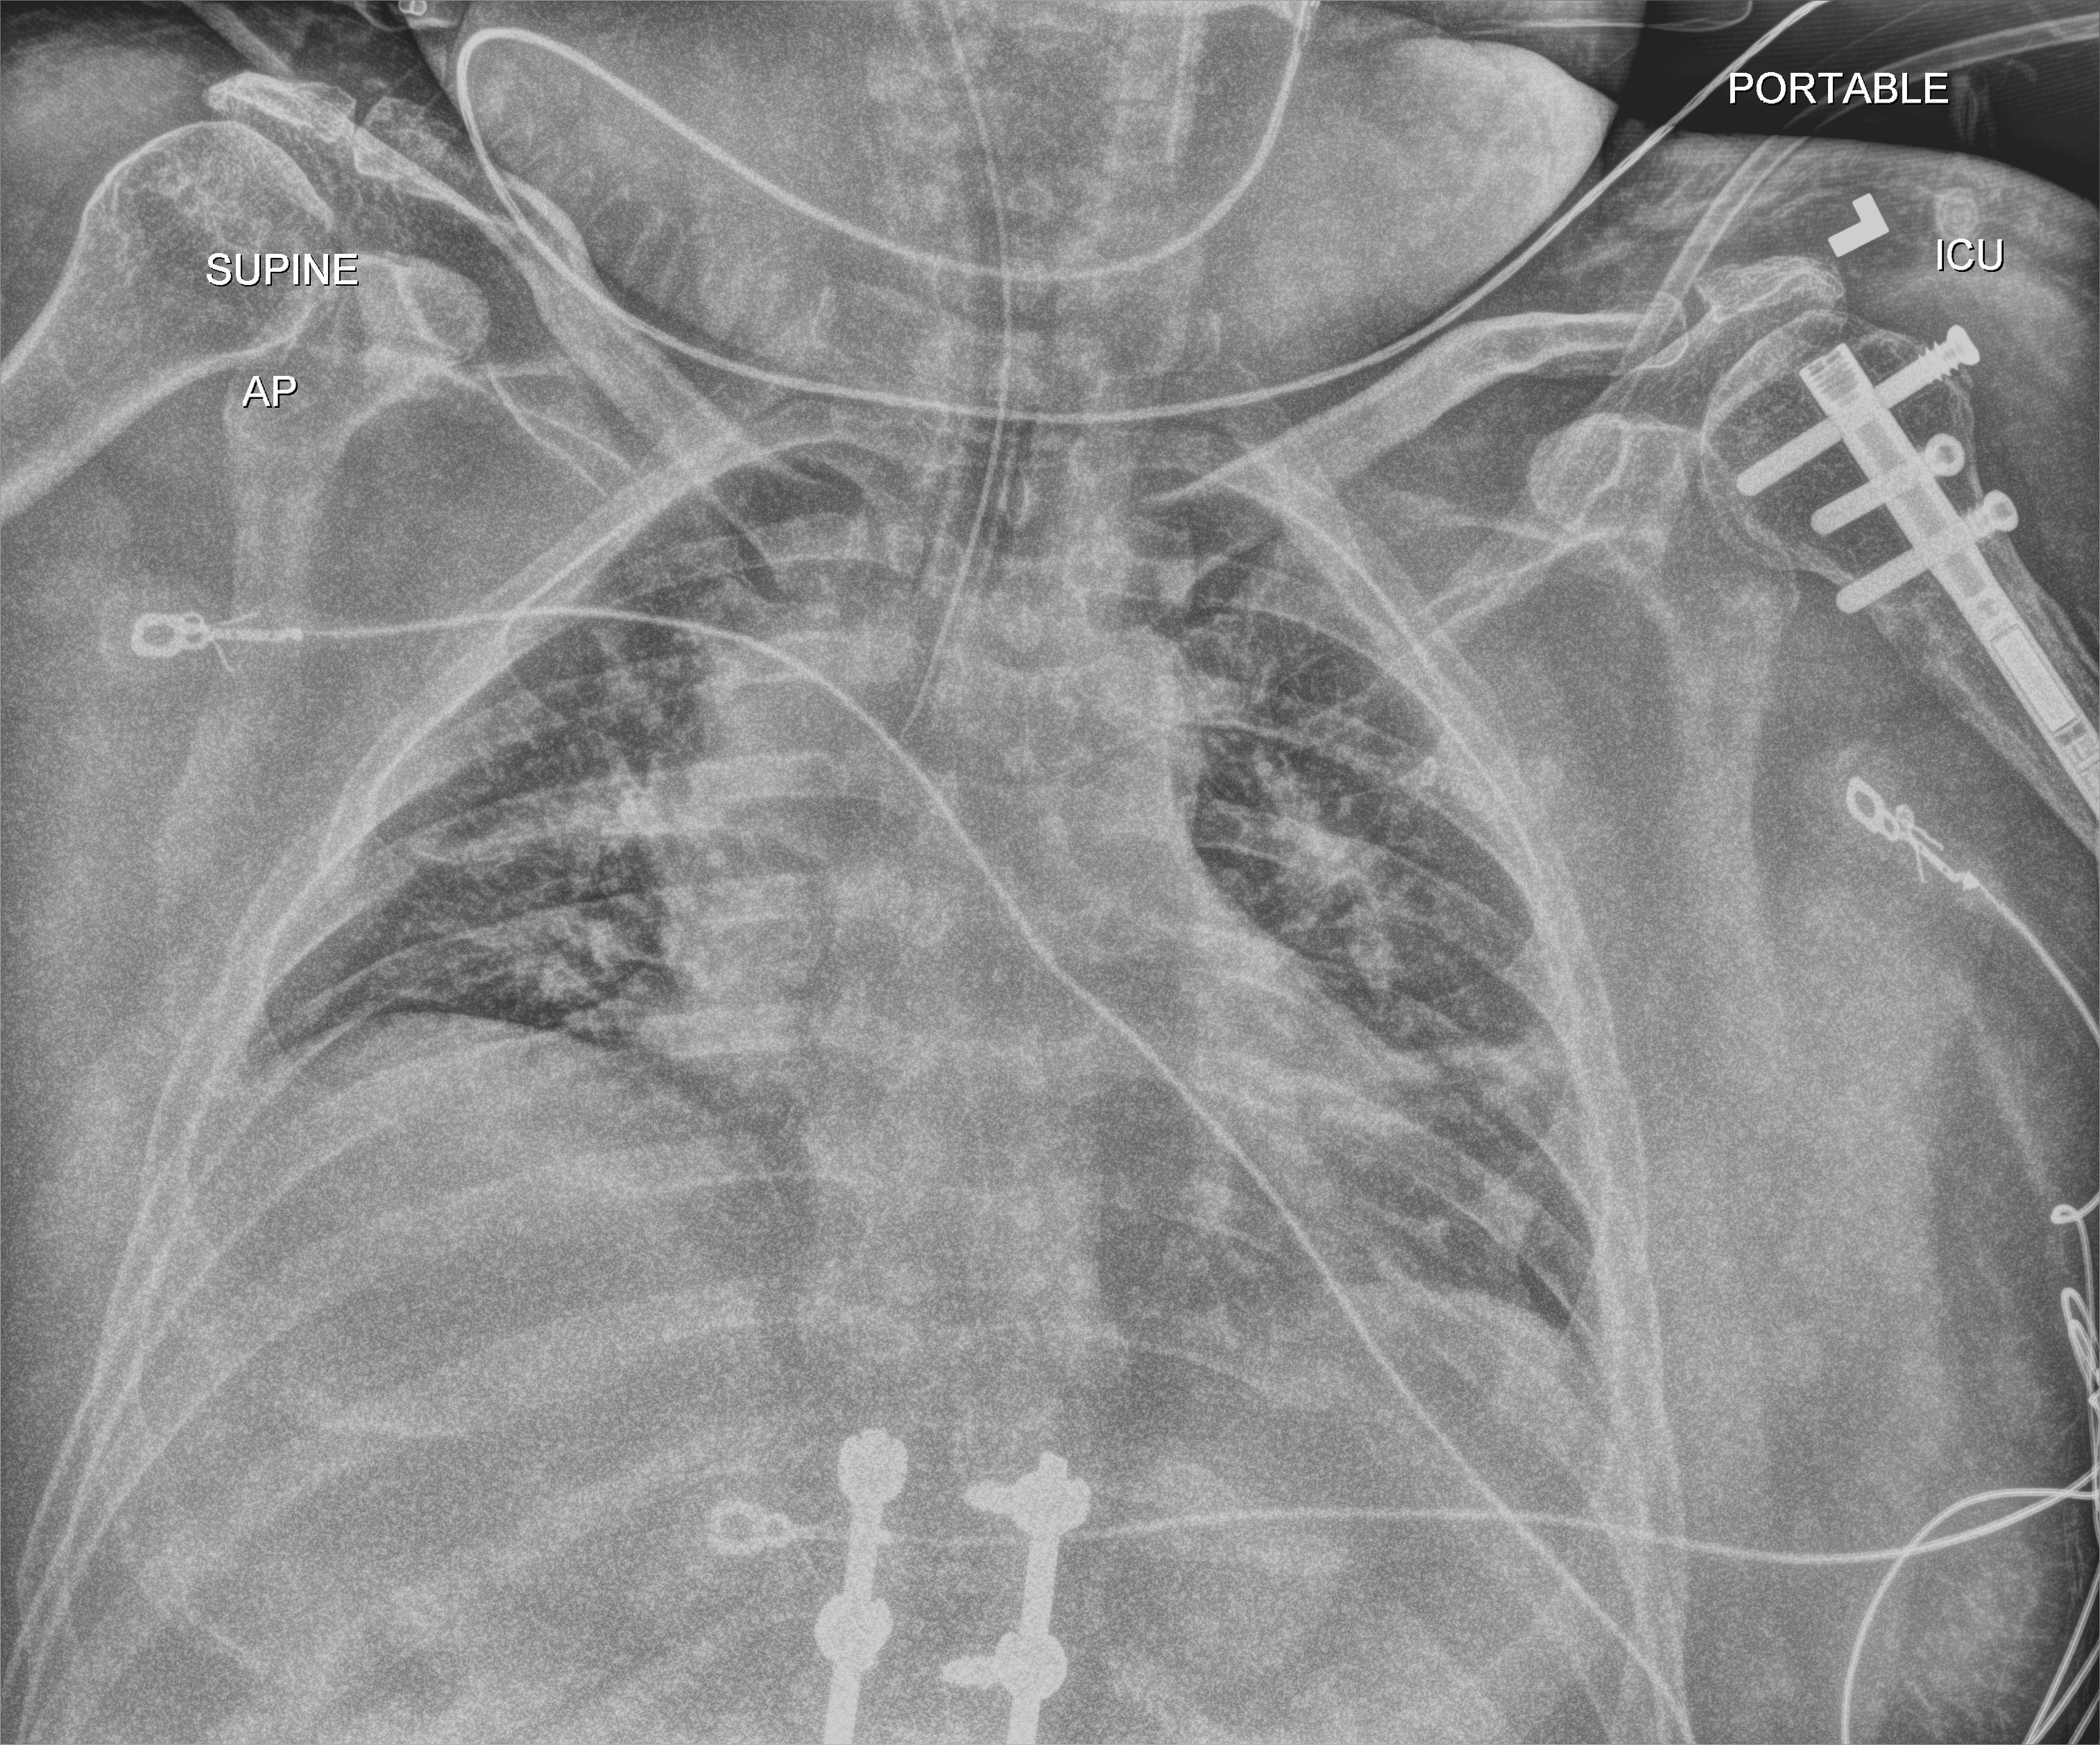
View: AP
Implant manufacturer: Styker everest (K2M)